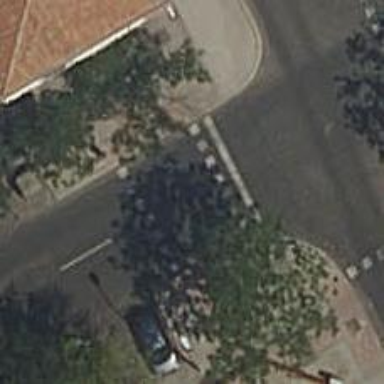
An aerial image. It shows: Road with traffic signals and zebra crossing with traffic signals.